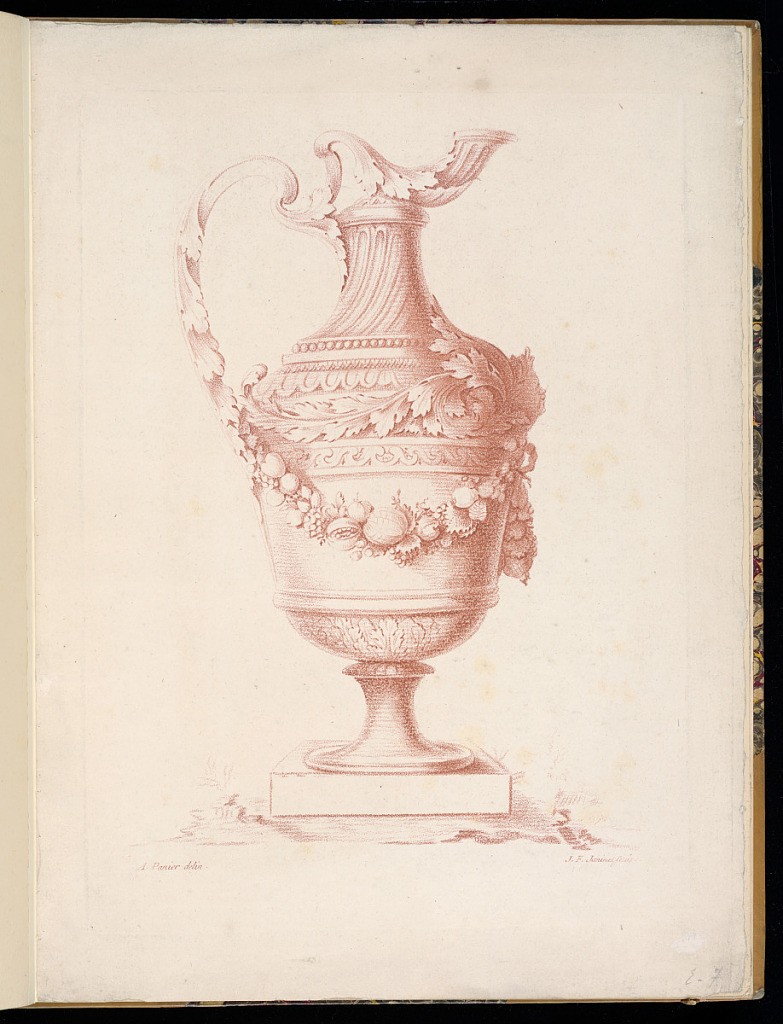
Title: Ornamental Vase Design
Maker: A. Panier, French, active 18th century
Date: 1767-1793
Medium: Crayon-manner engraving with red ink on paper
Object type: Print
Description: Vase in the shape of a pitcher with a spout like a trumpet. The handle of the vase is formed from stylized acanthus leaves that appears as if merging with a garland of fruits and leaves draped across the body of the vase. There is acanthus leaf patterning at the shoulder and bottom of the vase. The vase is elevated on a low socle with indication of a ground of grasses beneath. The print is engraved in red ink (sanguine) crayon manner. The plate is lettered.